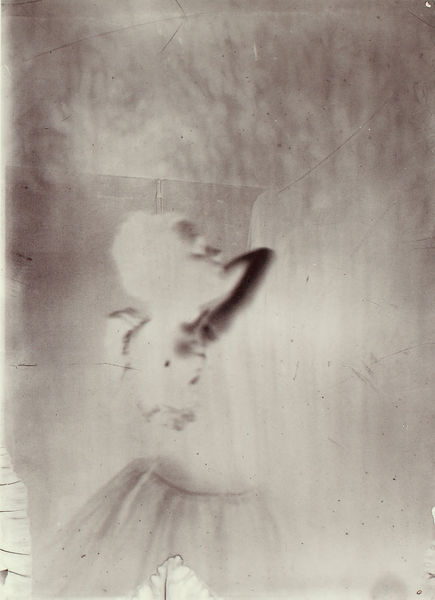
Titel: Danseuse
Künstler: Edgar Degas
Schlagwörter: dunkel, kopf, mädchen, ausschnitt, degas, frau, frisur, grau, hell, kleid, licht, nase, profil, rücken, schwarz, tür, weiss, tuch, rock, tanz, arm, blass, gesicht, auge, haare, interieur, blatt, person, tänzerin, schrank, ballerina, rüschen, ellenbogen, foto, fotografie, schwarzweiß, negativ, verschwommen, butt, daguerre, fotoplatte, armwinkel, umdutlich